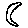
Label: moon